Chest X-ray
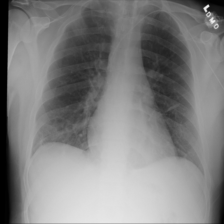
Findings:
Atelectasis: negative
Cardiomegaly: negative
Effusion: negative
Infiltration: negative
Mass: negative
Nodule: negative
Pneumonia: negative
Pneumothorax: negative
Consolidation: negative
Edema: negative
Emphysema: negative
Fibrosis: negative
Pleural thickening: negative
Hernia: negative